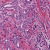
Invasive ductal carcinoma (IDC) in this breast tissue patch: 1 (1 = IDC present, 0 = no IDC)